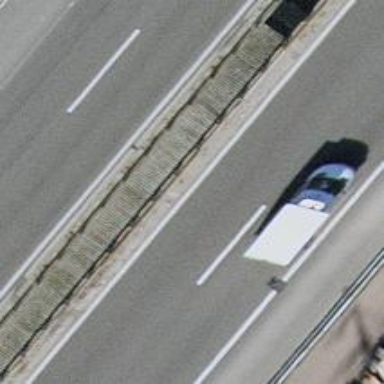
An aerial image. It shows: Bridge over motorway.